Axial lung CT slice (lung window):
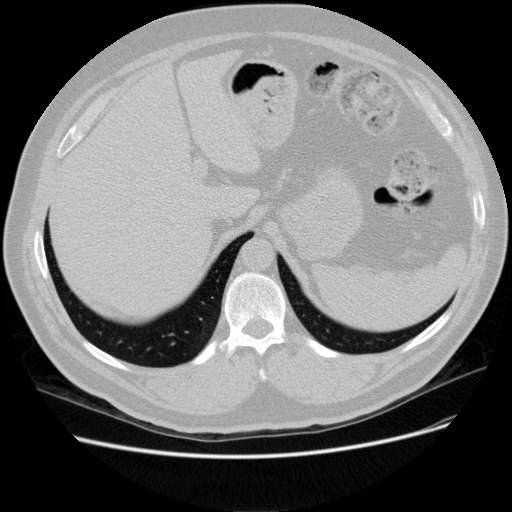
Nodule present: no